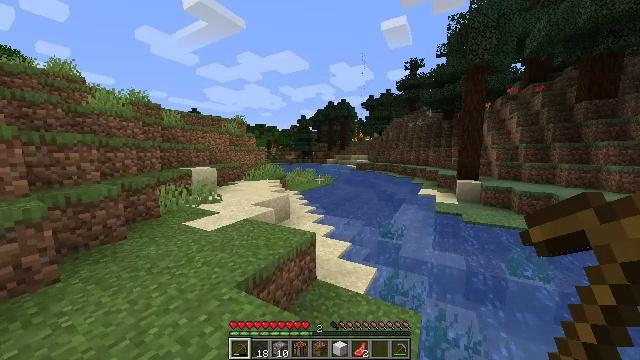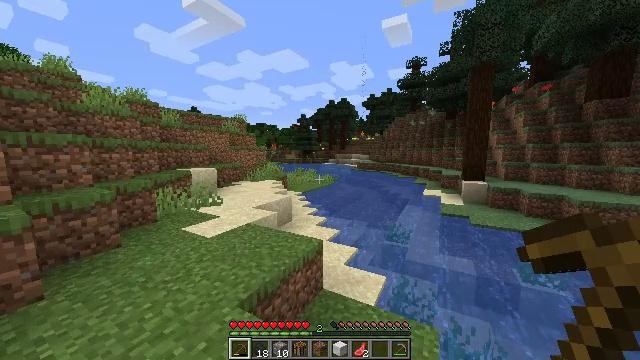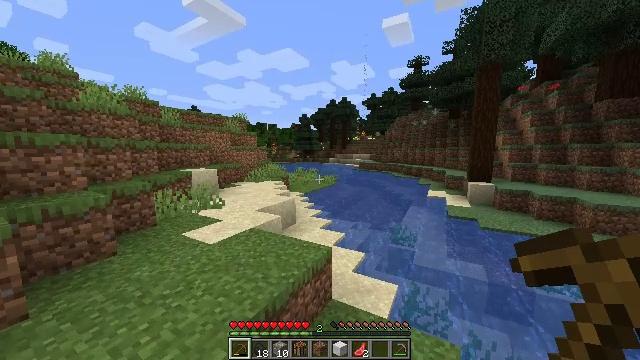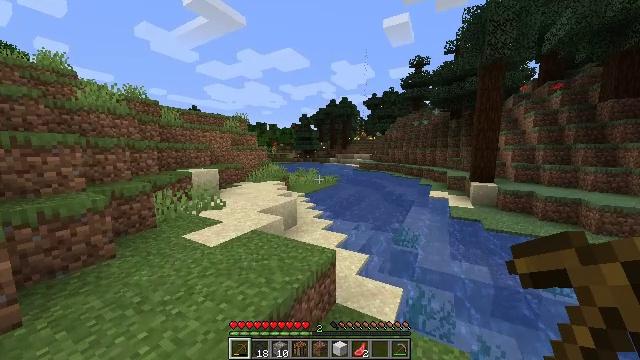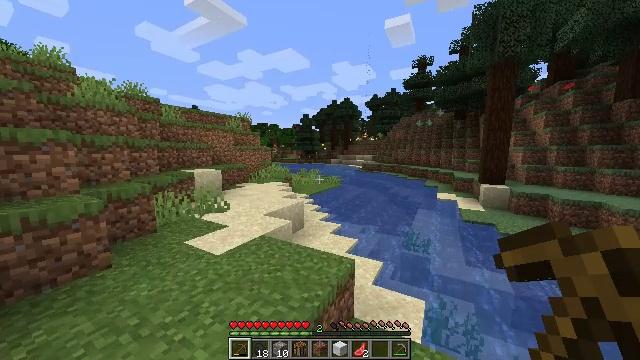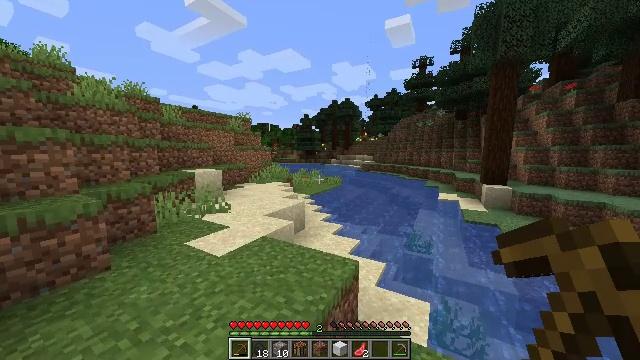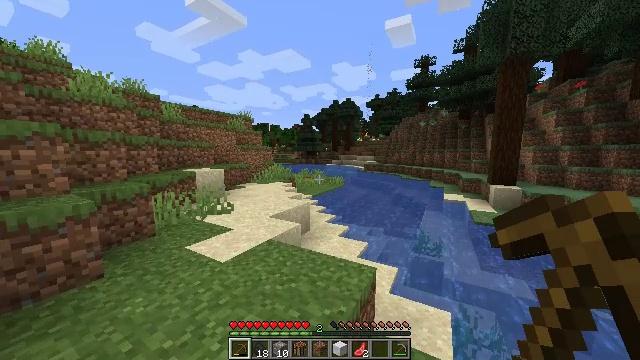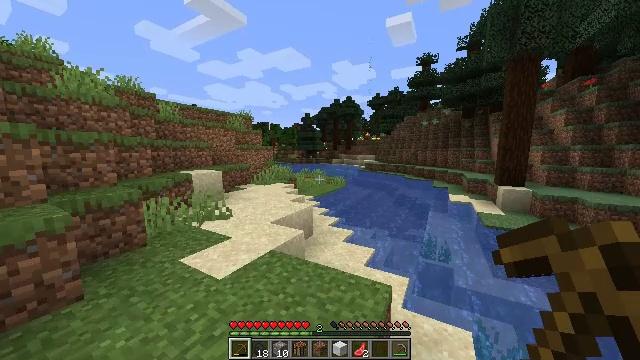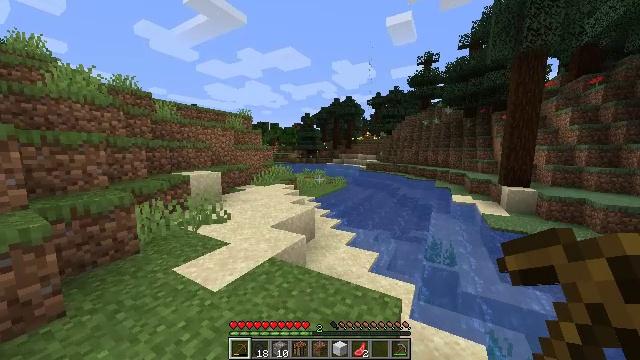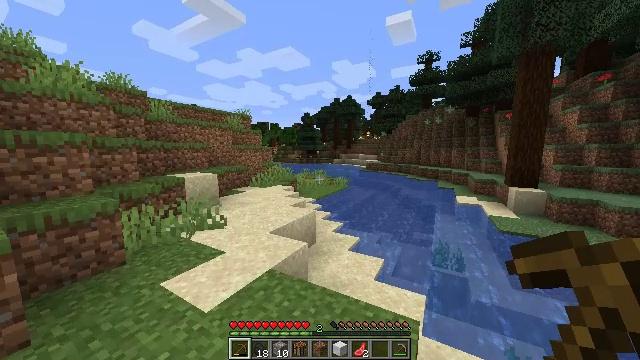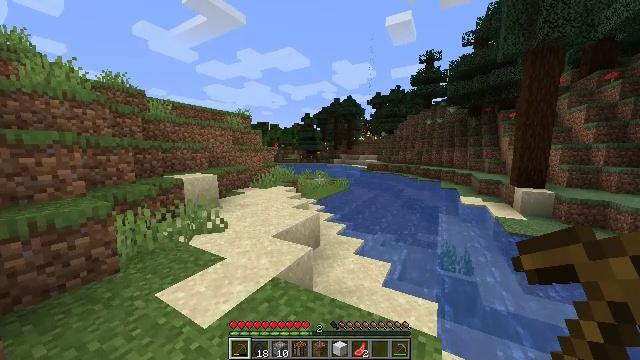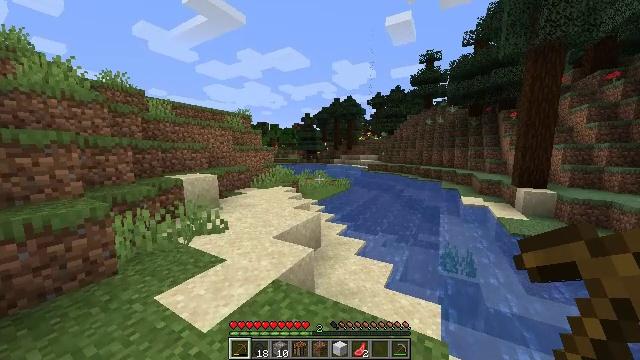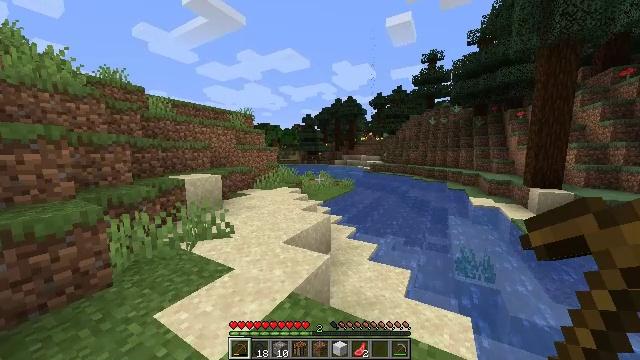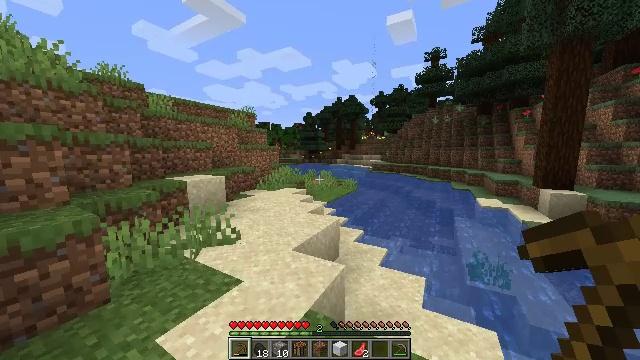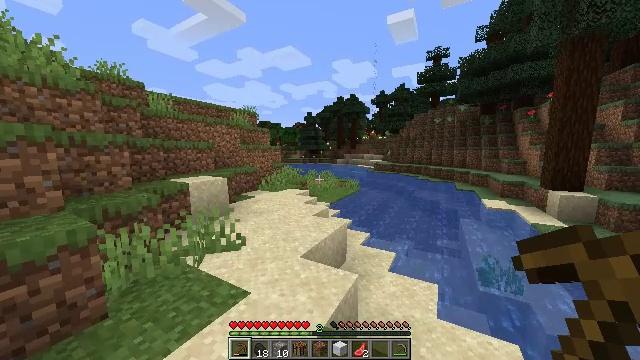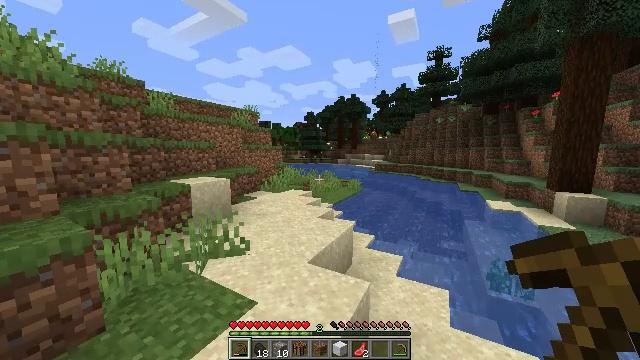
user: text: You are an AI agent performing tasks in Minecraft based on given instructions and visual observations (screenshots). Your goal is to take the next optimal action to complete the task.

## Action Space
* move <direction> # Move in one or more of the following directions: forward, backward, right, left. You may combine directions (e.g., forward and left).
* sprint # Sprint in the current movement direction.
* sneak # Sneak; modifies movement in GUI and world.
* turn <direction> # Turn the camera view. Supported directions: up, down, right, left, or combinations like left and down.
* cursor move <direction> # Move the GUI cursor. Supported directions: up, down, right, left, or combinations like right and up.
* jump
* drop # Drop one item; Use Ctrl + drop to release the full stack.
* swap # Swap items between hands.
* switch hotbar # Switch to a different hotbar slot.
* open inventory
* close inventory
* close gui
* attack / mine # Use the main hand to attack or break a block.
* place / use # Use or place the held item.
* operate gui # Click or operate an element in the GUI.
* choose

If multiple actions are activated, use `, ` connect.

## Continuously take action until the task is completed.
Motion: motion action
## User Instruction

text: Remove the blue bed from its location.
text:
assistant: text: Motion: move forward and move left, sprint
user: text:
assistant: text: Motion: move forward and move left, sprint
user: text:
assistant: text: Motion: move forward and move left, sprint
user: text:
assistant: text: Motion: move forward and move left, sprint
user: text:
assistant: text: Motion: move forward and move left, sprint
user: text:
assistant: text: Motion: move forward, sprint
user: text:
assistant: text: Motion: move forward, sprint
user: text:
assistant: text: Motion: move forward, sprint
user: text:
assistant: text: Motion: move forward, sprint
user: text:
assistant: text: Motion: move forward and move left, sprint
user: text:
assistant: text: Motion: move forward and move left, sprint
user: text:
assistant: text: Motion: move forward and move left, sprint
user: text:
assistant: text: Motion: move forward and move left, sprint
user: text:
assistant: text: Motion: move forward and move left, sprint
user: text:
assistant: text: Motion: move forward and move left, sprint
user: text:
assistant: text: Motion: move forward, sprint
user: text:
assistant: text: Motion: move forward, sprint
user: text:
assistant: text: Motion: move forward, sprint
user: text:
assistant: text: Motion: move forward, sprint
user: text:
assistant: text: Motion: move forward, sprint
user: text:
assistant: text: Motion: move forward, sprint
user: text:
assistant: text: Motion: move forward, sprint
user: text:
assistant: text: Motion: move forward, sprint
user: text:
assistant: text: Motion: move forward, sprint
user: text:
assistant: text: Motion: move forward, sprint
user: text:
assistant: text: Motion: move forward, sprint
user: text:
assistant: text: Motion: move forward, sprint
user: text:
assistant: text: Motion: move forward, sprint
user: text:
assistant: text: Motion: move forward, sprint
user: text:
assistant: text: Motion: move forward, sprint